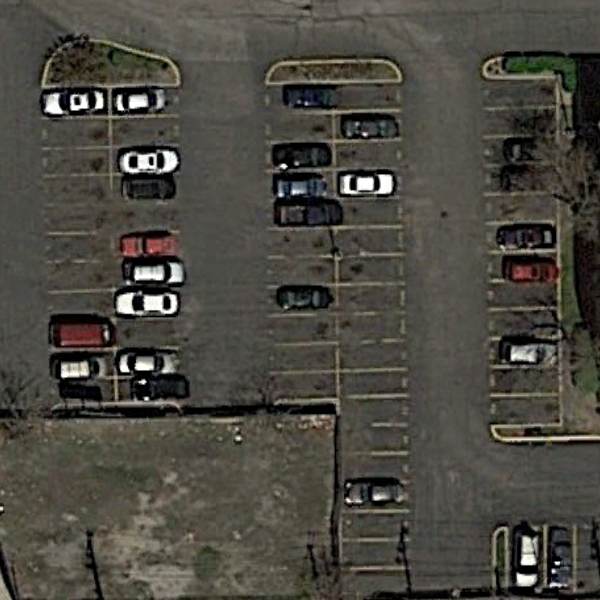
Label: Parking